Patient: sex M, age 69
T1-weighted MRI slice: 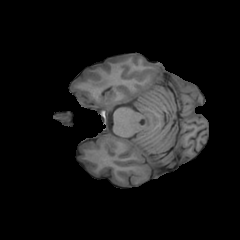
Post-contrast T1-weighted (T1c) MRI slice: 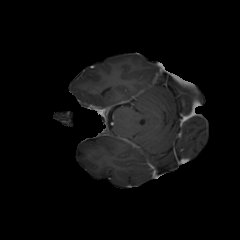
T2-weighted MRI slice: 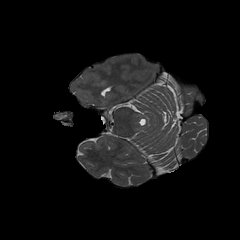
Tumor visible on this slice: yes
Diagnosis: Glioblastoma, IDH-wildtype
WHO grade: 4